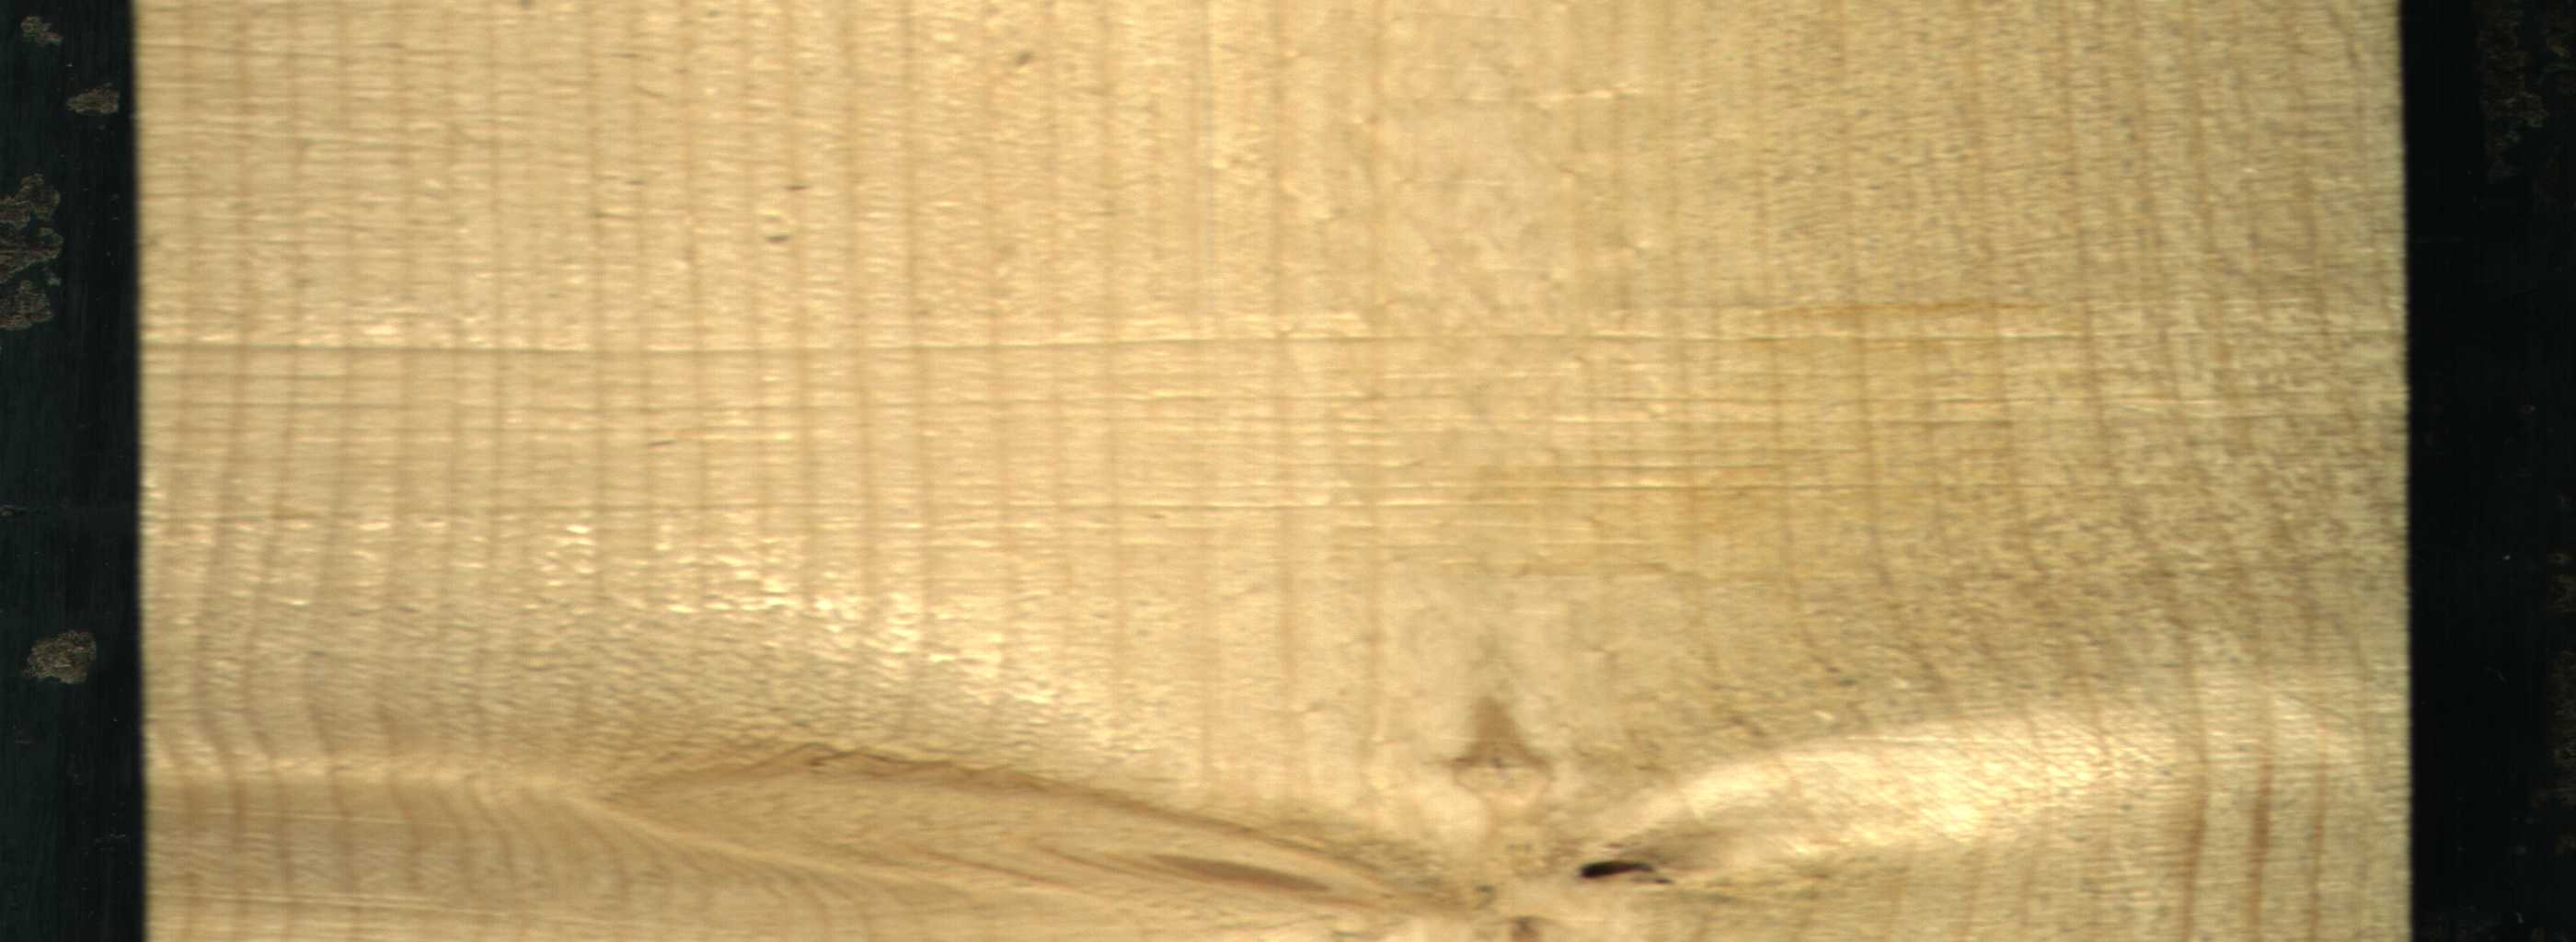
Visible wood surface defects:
Dead_Knot
Live_Knot